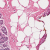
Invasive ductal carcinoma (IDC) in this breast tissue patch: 0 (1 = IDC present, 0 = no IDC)